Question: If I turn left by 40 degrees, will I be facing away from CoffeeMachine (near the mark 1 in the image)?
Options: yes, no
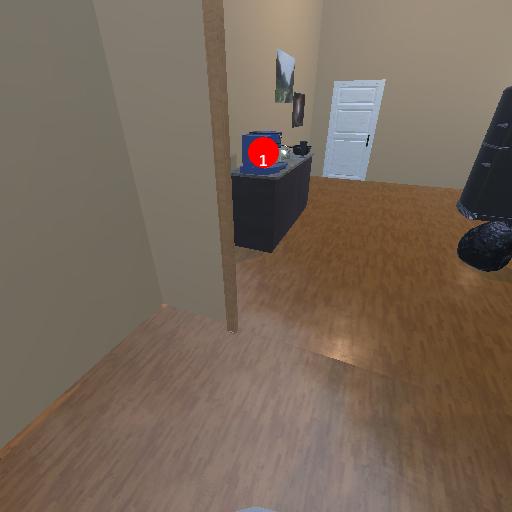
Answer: yes